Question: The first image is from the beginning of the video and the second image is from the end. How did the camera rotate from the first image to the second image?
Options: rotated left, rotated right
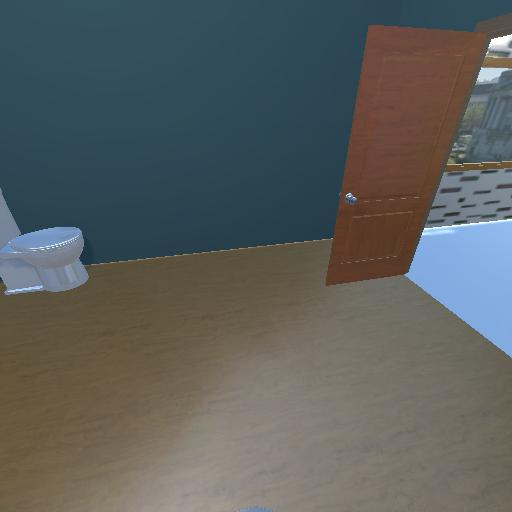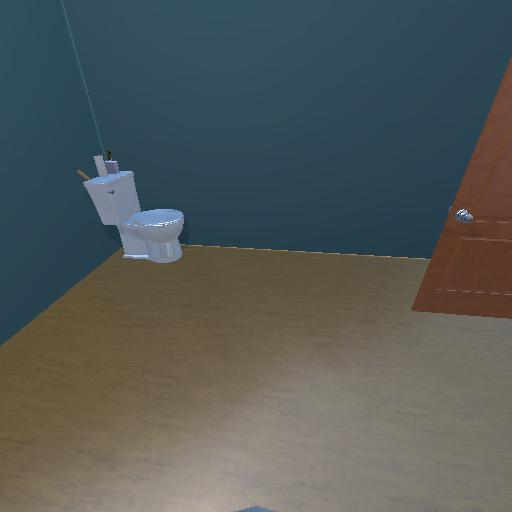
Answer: rotated left